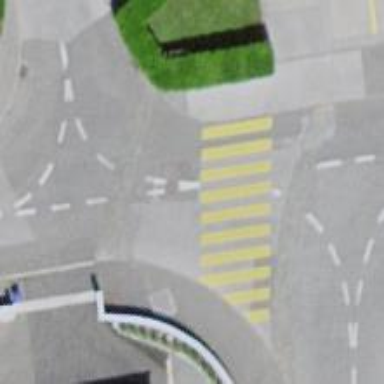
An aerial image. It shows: Marked crossing on the road.